Aerial crown-view tile of a tropical tree (Barro Colorado Island, Panama), acquired 20250217:
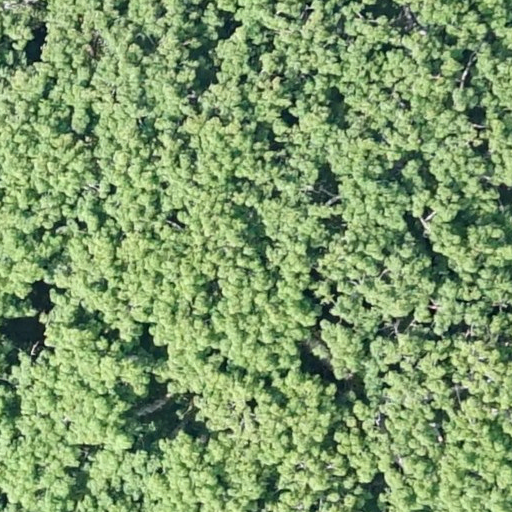
Species: Ceiba pentandra
GBIF accepted scientific name: Ceiba pentandra
Crown area: 1212.123 m²